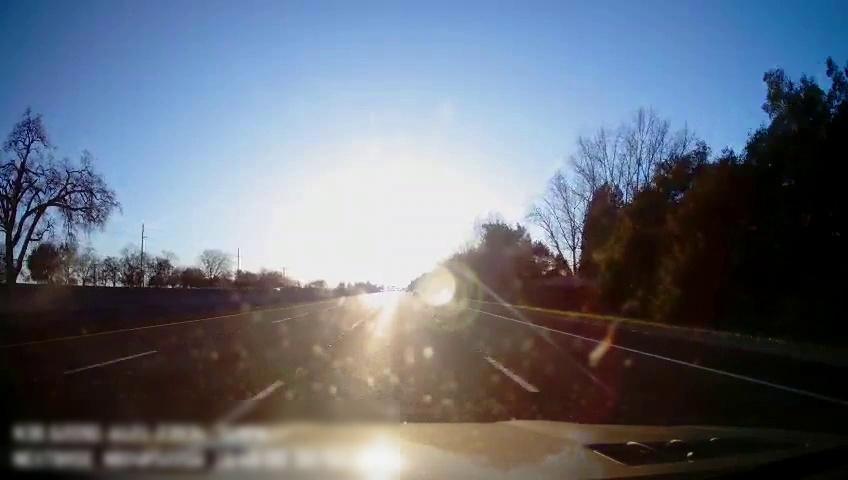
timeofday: Day
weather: Sunny
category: Drivable Space
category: Lanes | Alternate Lane
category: Lanes | Alternate Lane
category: Lanes | Current Lane
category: Lanes | Current Lane
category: Lanes | Alternate Lane